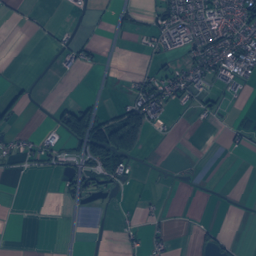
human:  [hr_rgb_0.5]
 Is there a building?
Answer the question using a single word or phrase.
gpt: yes

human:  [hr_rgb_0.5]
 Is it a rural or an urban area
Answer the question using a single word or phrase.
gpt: urban

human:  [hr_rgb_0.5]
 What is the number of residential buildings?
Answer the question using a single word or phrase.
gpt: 1593

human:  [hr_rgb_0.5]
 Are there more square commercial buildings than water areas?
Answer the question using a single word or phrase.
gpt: no

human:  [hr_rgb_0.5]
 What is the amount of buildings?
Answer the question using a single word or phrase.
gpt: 1724

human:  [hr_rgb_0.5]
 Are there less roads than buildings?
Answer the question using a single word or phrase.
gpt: yes

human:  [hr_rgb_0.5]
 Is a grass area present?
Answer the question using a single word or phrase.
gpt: yes

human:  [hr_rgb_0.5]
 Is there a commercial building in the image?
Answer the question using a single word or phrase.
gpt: yes

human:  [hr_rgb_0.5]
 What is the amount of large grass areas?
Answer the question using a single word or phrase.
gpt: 75

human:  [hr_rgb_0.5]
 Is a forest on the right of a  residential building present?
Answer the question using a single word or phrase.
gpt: yes

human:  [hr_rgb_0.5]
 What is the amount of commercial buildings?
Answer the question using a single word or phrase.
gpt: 47

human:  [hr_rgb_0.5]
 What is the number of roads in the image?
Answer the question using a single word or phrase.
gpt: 367

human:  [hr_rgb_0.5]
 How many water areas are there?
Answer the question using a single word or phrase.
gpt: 56

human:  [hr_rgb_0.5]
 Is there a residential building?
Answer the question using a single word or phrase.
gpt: yes

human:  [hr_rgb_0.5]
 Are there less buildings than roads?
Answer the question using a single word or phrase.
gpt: no

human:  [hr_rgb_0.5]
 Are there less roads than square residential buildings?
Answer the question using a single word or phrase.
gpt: no

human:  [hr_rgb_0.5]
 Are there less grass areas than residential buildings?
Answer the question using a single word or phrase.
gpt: yes

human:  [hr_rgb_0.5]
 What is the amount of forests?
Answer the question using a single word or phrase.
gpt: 68

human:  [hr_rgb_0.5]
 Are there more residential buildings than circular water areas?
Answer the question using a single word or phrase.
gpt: yes

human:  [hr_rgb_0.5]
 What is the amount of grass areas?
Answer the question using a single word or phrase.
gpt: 150

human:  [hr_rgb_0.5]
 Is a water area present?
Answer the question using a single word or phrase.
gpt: yes

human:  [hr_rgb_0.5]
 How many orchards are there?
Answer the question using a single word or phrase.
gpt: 8

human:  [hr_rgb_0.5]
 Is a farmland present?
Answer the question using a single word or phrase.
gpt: yes

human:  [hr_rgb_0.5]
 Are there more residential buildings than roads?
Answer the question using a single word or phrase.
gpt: yes

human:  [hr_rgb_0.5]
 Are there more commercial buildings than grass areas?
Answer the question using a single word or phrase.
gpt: no

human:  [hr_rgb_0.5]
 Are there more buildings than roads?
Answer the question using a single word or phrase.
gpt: yes

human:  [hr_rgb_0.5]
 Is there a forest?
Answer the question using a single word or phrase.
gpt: yes

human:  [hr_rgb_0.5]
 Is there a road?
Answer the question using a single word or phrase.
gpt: yes

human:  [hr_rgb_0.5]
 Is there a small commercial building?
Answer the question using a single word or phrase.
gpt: yes

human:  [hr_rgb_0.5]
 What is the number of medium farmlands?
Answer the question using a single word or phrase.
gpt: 1

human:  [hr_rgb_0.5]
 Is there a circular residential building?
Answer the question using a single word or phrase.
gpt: yes

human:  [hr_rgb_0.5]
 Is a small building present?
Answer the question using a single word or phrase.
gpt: yes

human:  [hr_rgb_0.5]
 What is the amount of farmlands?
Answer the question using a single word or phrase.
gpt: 58

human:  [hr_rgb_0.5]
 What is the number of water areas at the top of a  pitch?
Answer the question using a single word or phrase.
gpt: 23

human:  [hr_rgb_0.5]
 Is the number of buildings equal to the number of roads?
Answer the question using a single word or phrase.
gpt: no

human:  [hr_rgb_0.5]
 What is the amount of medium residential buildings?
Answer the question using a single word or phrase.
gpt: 4

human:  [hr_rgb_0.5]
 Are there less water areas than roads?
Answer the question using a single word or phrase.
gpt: yes

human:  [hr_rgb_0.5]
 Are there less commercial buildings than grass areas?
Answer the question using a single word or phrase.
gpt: yes

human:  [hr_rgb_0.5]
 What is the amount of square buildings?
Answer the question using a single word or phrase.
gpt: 5

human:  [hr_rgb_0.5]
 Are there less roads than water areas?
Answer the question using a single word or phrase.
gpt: no

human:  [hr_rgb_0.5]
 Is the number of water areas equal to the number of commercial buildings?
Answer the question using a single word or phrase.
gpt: no

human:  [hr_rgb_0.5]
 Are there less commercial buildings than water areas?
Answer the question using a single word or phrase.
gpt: yes

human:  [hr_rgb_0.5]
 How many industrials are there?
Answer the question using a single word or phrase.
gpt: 1

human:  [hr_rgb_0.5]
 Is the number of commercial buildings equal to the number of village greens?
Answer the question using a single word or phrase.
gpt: no

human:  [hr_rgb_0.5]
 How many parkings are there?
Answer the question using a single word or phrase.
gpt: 3

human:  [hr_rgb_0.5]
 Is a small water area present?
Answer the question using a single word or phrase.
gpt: yes

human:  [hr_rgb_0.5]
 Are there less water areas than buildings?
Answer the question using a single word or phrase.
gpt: yes

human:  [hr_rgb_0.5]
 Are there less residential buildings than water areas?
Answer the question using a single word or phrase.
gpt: no

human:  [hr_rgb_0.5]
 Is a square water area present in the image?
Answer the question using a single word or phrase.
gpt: yes

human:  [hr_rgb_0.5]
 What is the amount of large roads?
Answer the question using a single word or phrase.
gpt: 0

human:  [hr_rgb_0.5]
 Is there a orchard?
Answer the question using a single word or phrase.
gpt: yes

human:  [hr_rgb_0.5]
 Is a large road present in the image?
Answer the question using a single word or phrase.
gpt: no

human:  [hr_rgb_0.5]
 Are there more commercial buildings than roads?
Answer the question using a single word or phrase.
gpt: no

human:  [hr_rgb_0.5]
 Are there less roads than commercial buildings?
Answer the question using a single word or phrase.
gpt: no

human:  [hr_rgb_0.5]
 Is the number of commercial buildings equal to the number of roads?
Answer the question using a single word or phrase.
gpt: no

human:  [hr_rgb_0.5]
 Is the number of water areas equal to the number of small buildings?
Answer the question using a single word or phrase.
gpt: no

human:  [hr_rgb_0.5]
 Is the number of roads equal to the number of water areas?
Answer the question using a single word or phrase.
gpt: no

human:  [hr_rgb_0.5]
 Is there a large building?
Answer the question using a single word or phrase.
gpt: yes

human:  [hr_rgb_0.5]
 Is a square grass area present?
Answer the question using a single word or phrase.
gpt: yes

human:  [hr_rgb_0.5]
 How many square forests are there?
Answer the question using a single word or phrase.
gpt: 0

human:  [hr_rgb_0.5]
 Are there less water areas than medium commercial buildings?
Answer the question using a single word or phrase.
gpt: no

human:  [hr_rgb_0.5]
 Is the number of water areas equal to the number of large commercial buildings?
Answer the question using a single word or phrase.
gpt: no

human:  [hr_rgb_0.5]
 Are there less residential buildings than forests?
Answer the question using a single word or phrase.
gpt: no

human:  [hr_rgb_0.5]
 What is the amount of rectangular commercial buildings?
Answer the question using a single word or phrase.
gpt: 20